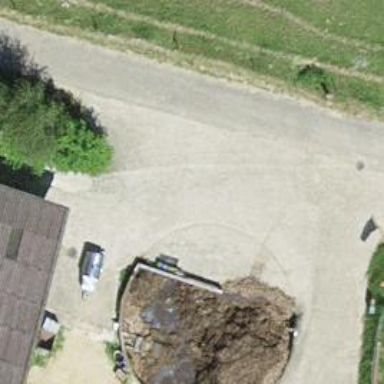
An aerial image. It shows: Farm shop.